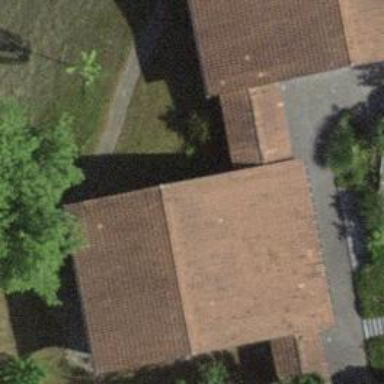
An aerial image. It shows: School building.